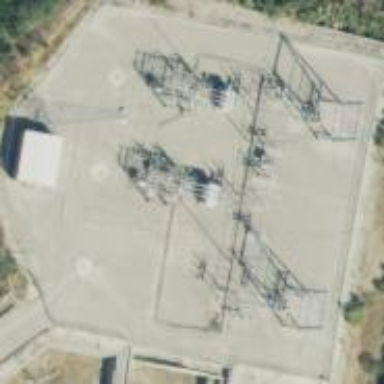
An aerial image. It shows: Outdoor distribution-level power substation enclosed by fence.